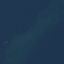
Label: SeaLake